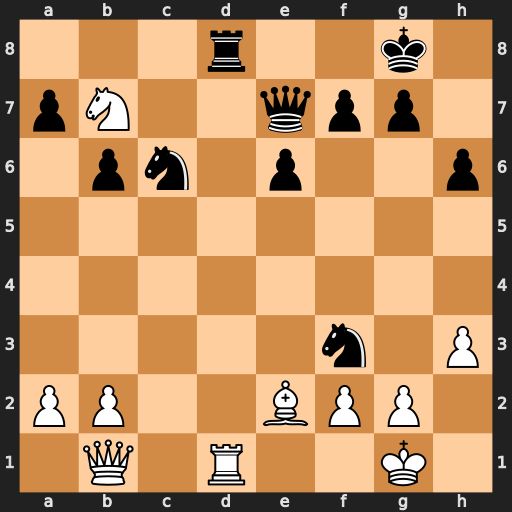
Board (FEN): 3r2k1/pN2qpp1/1pn1p2p/8/8/5n1P/PP2BPP1/1Q1R2K1
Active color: w
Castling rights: -
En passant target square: -
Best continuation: Bxf3 Rxd1+ Qxd1